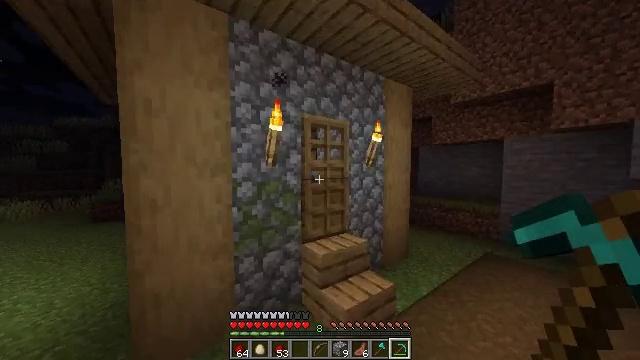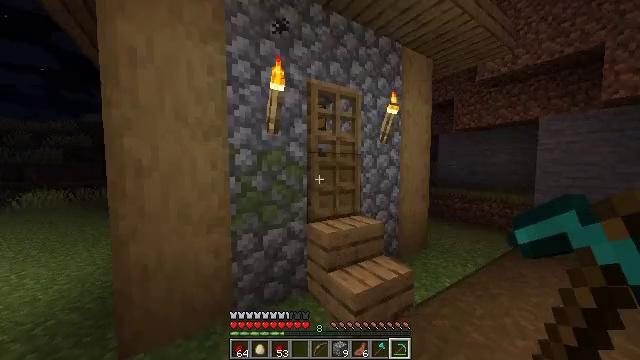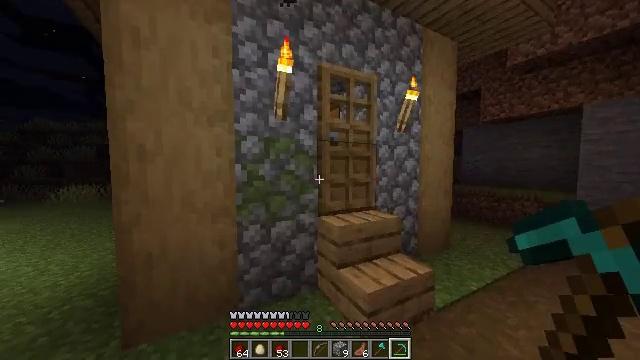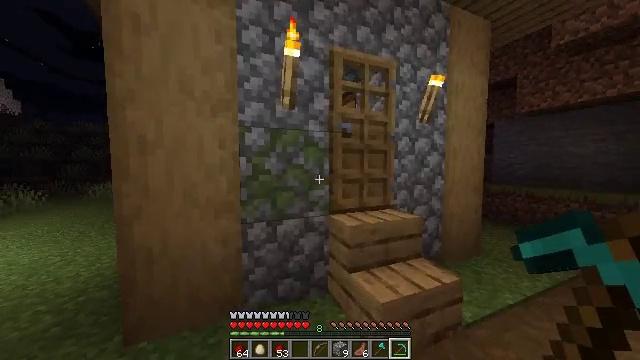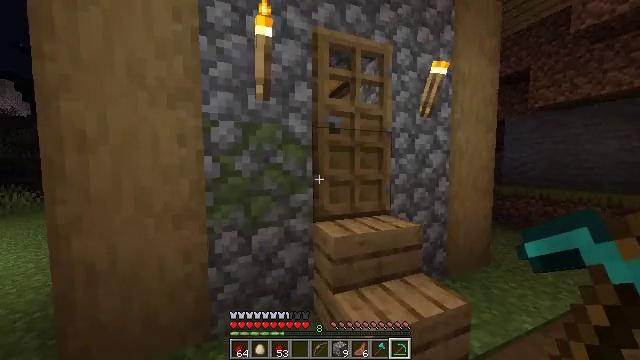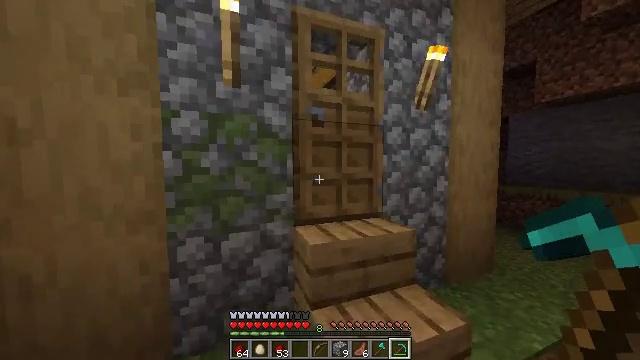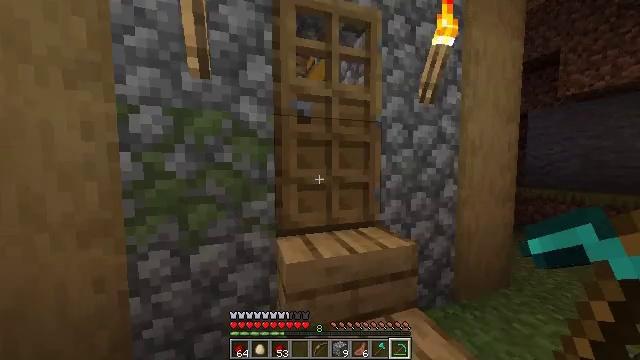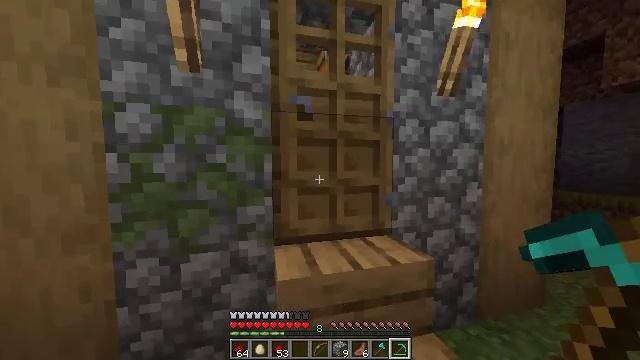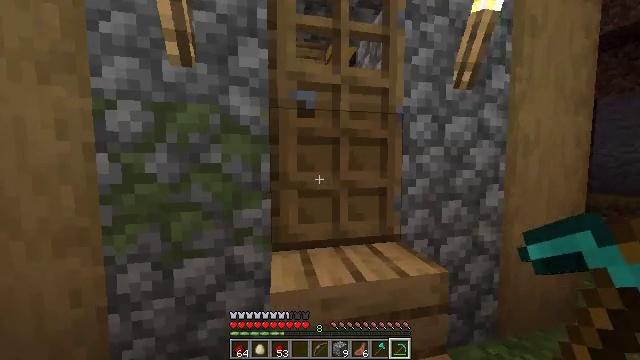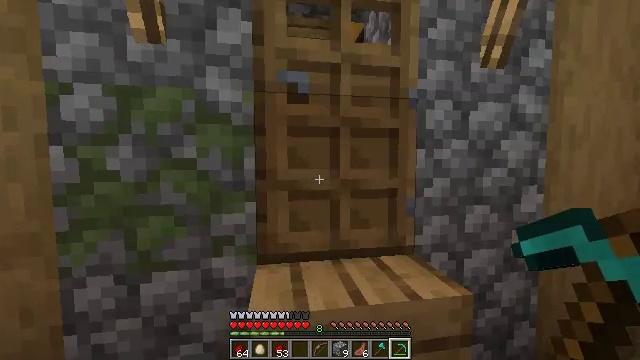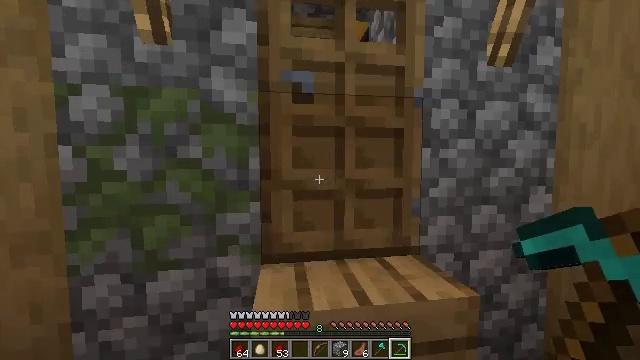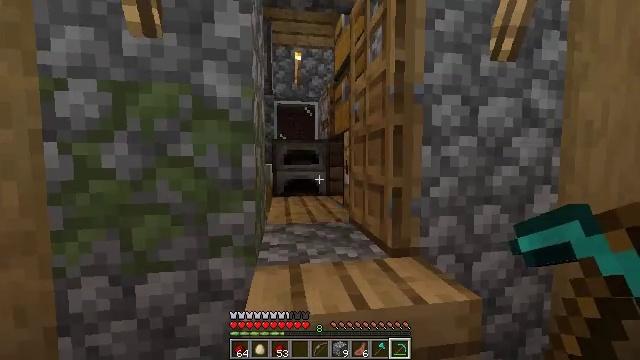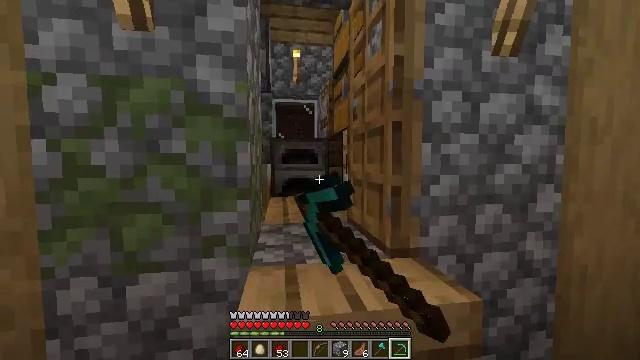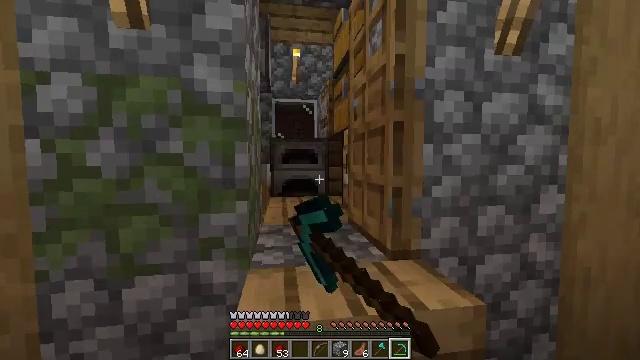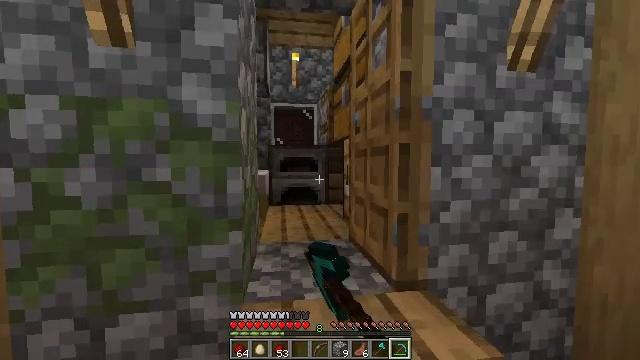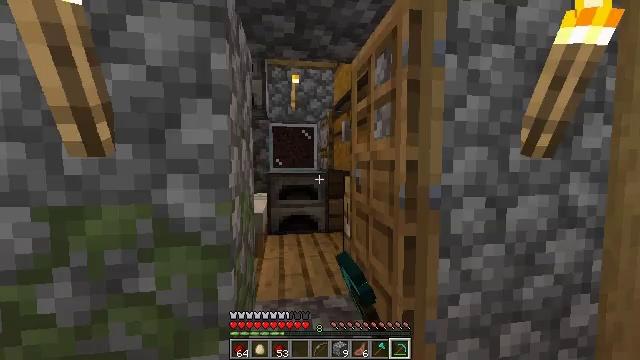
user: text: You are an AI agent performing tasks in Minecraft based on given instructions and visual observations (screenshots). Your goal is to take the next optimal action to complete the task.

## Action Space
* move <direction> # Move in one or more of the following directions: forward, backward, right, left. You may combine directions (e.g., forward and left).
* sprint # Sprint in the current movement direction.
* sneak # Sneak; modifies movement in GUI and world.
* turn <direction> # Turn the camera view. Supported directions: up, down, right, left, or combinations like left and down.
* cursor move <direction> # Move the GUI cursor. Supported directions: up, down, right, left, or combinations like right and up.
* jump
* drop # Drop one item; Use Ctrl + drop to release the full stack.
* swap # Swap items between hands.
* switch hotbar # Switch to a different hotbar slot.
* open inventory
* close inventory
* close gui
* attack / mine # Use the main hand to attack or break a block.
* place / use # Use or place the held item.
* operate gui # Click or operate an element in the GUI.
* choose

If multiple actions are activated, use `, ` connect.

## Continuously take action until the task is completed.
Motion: motion action
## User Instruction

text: Use a crafting table to craft a dispenser.
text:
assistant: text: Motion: move forward, turn left
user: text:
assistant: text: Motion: move forward and move right, turn left
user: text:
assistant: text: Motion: move forward and move right, turn left
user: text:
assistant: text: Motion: move forward and move right, turn left
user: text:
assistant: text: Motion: move forward and move right
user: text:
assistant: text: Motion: move forward, turn left
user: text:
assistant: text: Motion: turn left
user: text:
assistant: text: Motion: turn left
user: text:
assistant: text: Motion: turn left
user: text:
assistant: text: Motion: turn left
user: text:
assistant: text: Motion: use / place
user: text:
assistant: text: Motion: use / place
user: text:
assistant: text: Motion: move forward, use / place
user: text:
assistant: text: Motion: move forward
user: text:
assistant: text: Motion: move forward
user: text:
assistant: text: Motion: move forward
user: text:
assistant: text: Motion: move forward
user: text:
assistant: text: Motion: move forward
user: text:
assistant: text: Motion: move forward
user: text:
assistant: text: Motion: move forward, sprint
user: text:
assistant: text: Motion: move forward, sprint, turn down
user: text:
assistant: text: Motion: move forward, sprint, turn down
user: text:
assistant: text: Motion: move forward, turn down
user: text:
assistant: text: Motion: move forward, turn down
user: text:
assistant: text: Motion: move forward, turn left and down
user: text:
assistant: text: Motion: move forward, turn left and down
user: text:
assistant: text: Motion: move forward
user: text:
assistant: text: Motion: move forward
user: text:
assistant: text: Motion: move forward, turn right and down
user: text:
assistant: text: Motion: turn right and down